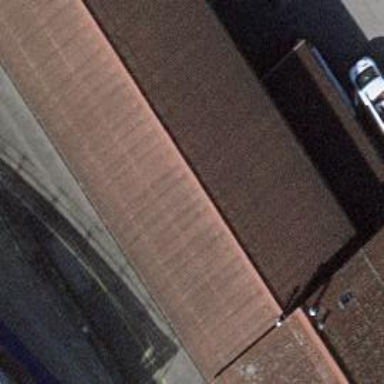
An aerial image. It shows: Commercial building.